Field crop: maize
Growth stage: 2
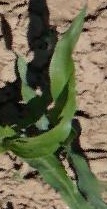
Species: maize